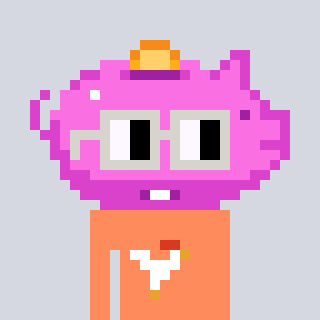
a pixel art character with square light gray glasses, a piggybank-shaped head and a peachy-colored body on a cool background